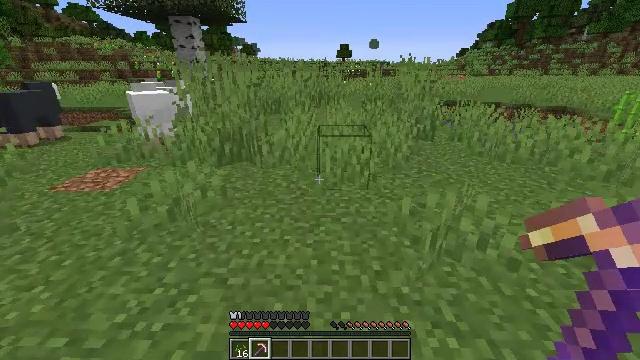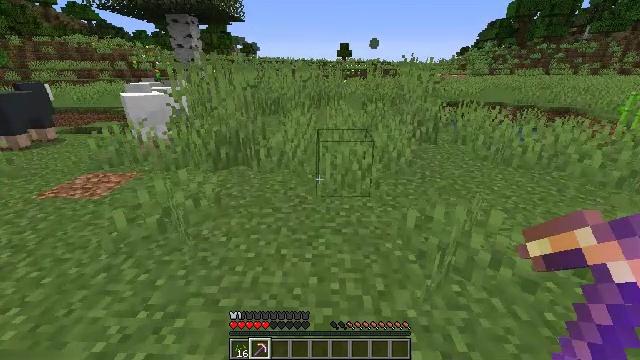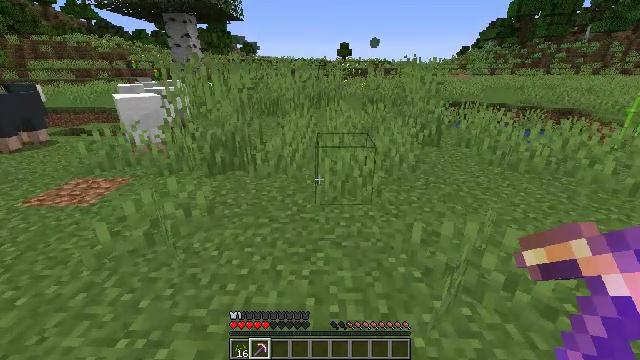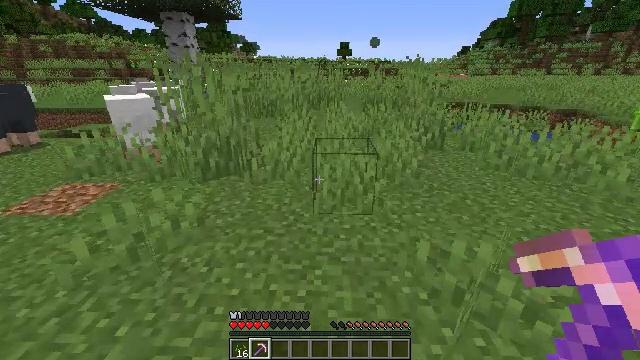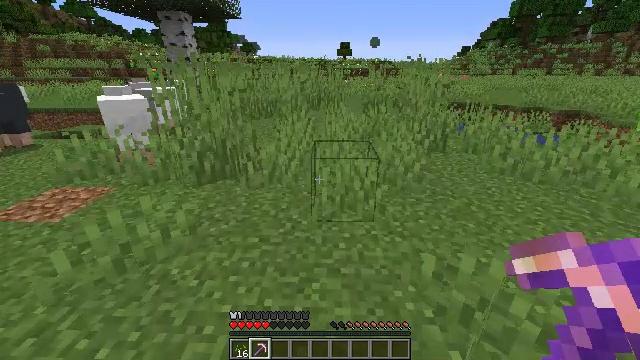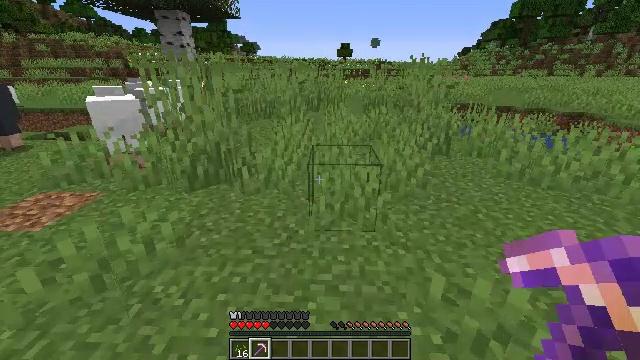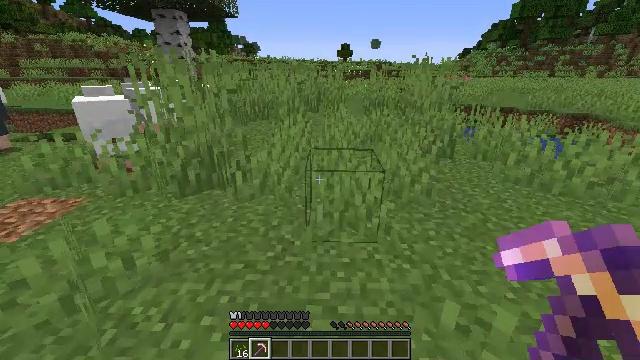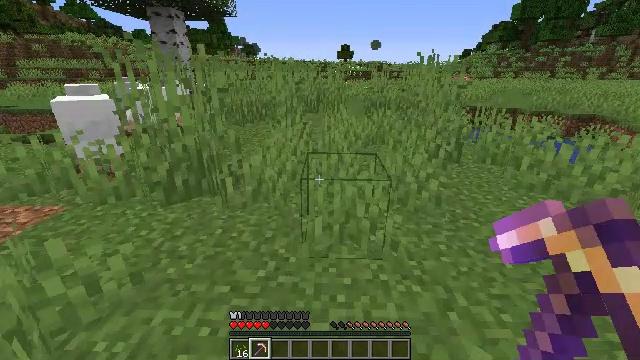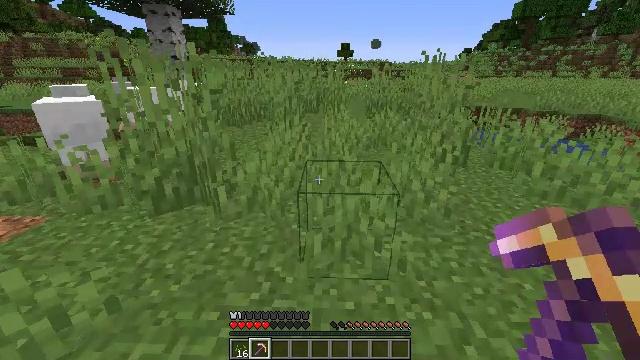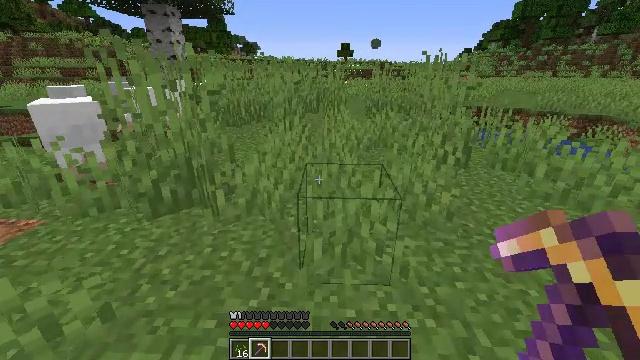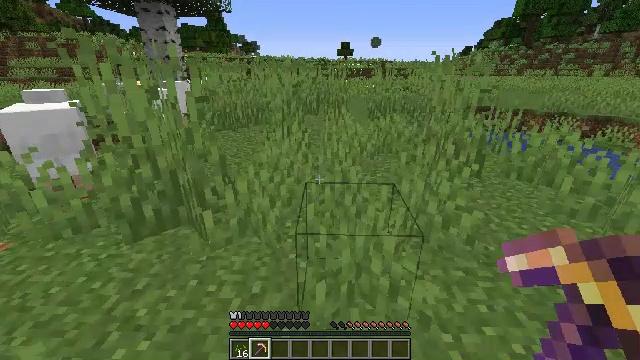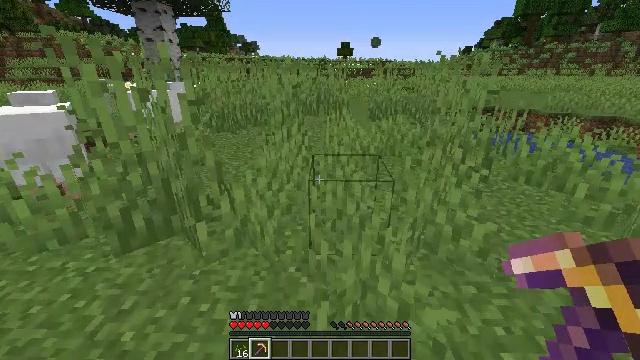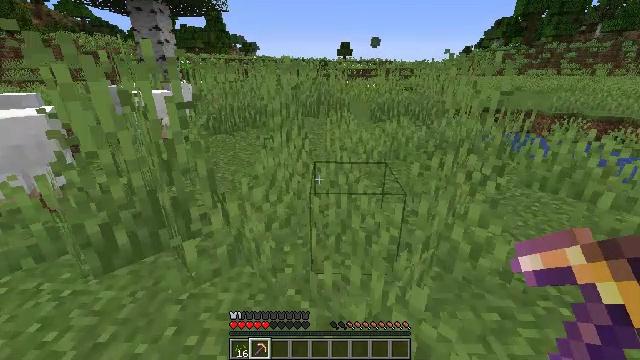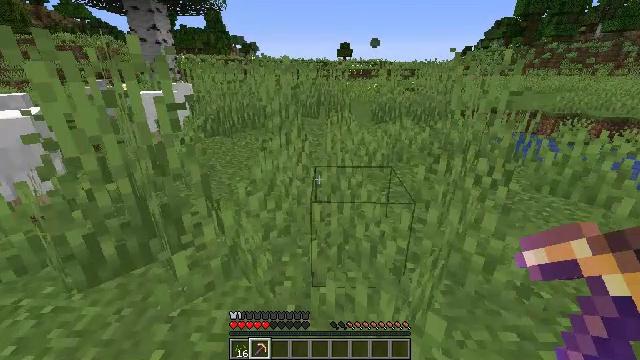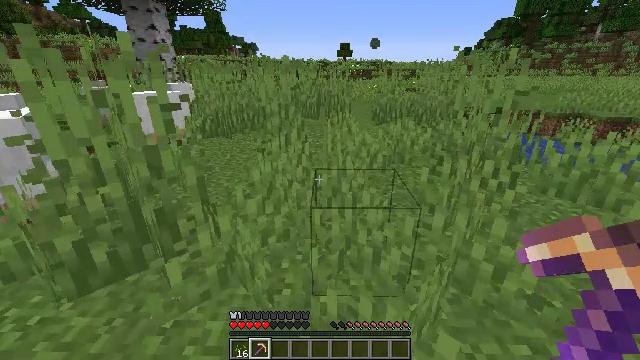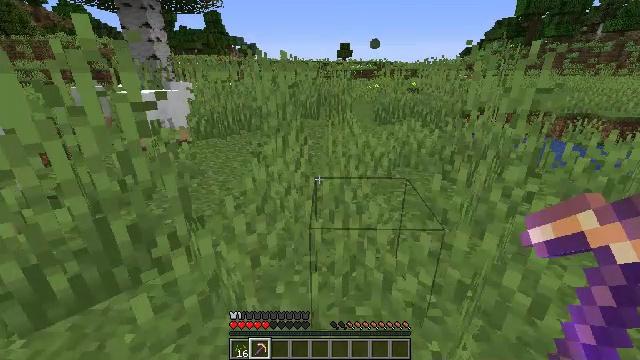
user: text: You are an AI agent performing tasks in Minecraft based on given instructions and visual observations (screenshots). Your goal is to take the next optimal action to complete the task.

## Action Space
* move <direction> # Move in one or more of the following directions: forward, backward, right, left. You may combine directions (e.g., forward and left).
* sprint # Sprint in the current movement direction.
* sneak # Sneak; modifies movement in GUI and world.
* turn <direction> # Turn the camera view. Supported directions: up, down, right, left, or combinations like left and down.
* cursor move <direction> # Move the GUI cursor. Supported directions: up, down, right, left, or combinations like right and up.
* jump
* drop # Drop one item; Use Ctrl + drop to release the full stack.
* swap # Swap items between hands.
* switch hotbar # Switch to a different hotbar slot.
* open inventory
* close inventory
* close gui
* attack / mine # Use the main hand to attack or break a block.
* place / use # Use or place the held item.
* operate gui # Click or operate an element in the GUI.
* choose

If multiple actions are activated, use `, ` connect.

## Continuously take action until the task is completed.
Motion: motion action
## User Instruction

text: Mine grass block from the ground.
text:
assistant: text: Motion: move forward
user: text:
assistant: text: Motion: move forward
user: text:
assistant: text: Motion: move forward
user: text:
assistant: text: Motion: move forward
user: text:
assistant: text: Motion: move forward
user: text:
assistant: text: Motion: move forward
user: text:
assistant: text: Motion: move forward
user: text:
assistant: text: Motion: move forward
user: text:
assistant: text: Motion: move forward
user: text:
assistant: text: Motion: move forward
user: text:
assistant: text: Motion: move forward
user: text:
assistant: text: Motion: move forward
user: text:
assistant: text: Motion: move forward
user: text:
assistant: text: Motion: move forward
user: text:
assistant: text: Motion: move forward
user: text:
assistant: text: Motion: move forward
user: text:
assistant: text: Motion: move forward
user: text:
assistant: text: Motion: move forward
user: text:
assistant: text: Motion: move forward
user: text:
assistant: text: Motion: move forward
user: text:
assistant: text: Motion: move forward
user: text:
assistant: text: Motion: move forward
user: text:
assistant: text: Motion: move forward
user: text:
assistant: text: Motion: move forward
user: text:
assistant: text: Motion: move forward
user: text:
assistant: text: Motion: move forward
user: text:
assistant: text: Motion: move forward
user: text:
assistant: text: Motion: move forward
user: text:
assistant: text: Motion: move forward
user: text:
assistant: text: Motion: move forward